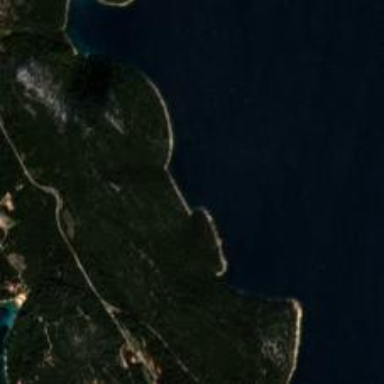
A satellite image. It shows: Beautiful bay with natural surroundings.